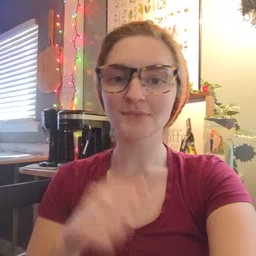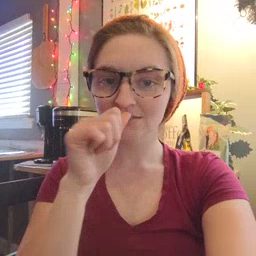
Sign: nuts